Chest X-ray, AP view. Patient: 59 years old, sex M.
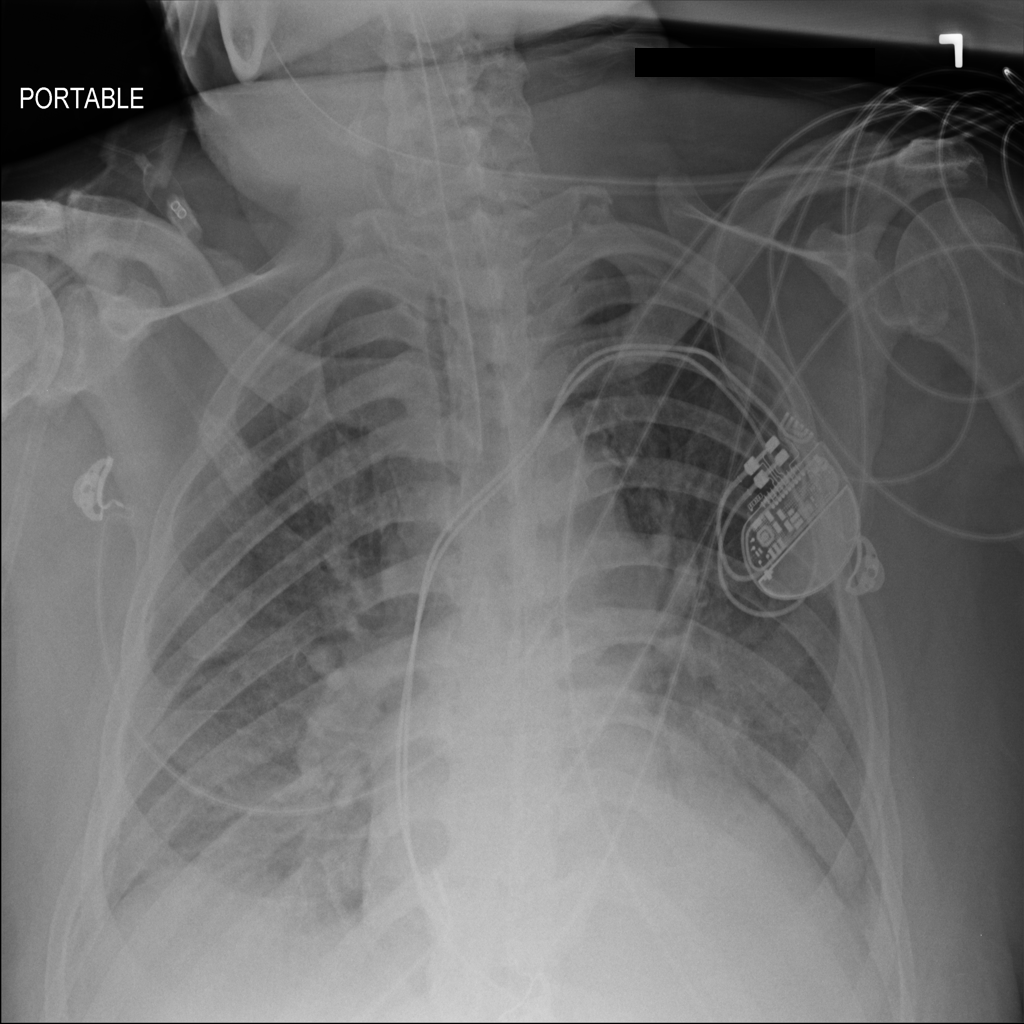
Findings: Infiltration